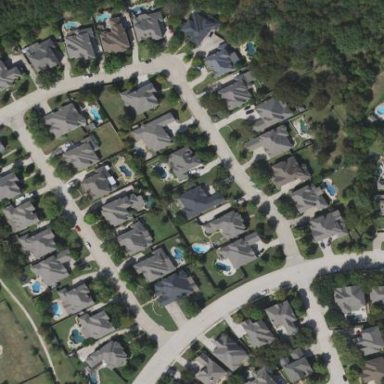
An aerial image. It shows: Residential neighbourhood.